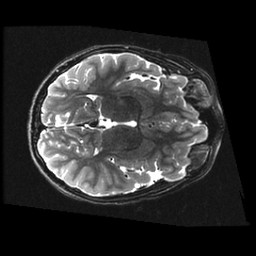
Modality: T2w
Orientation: axial
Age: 12
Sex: male
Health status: ill
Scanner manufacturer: ge
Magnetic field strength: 3 T
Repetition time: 7.5 s
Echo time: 0.1015 s